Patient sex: M
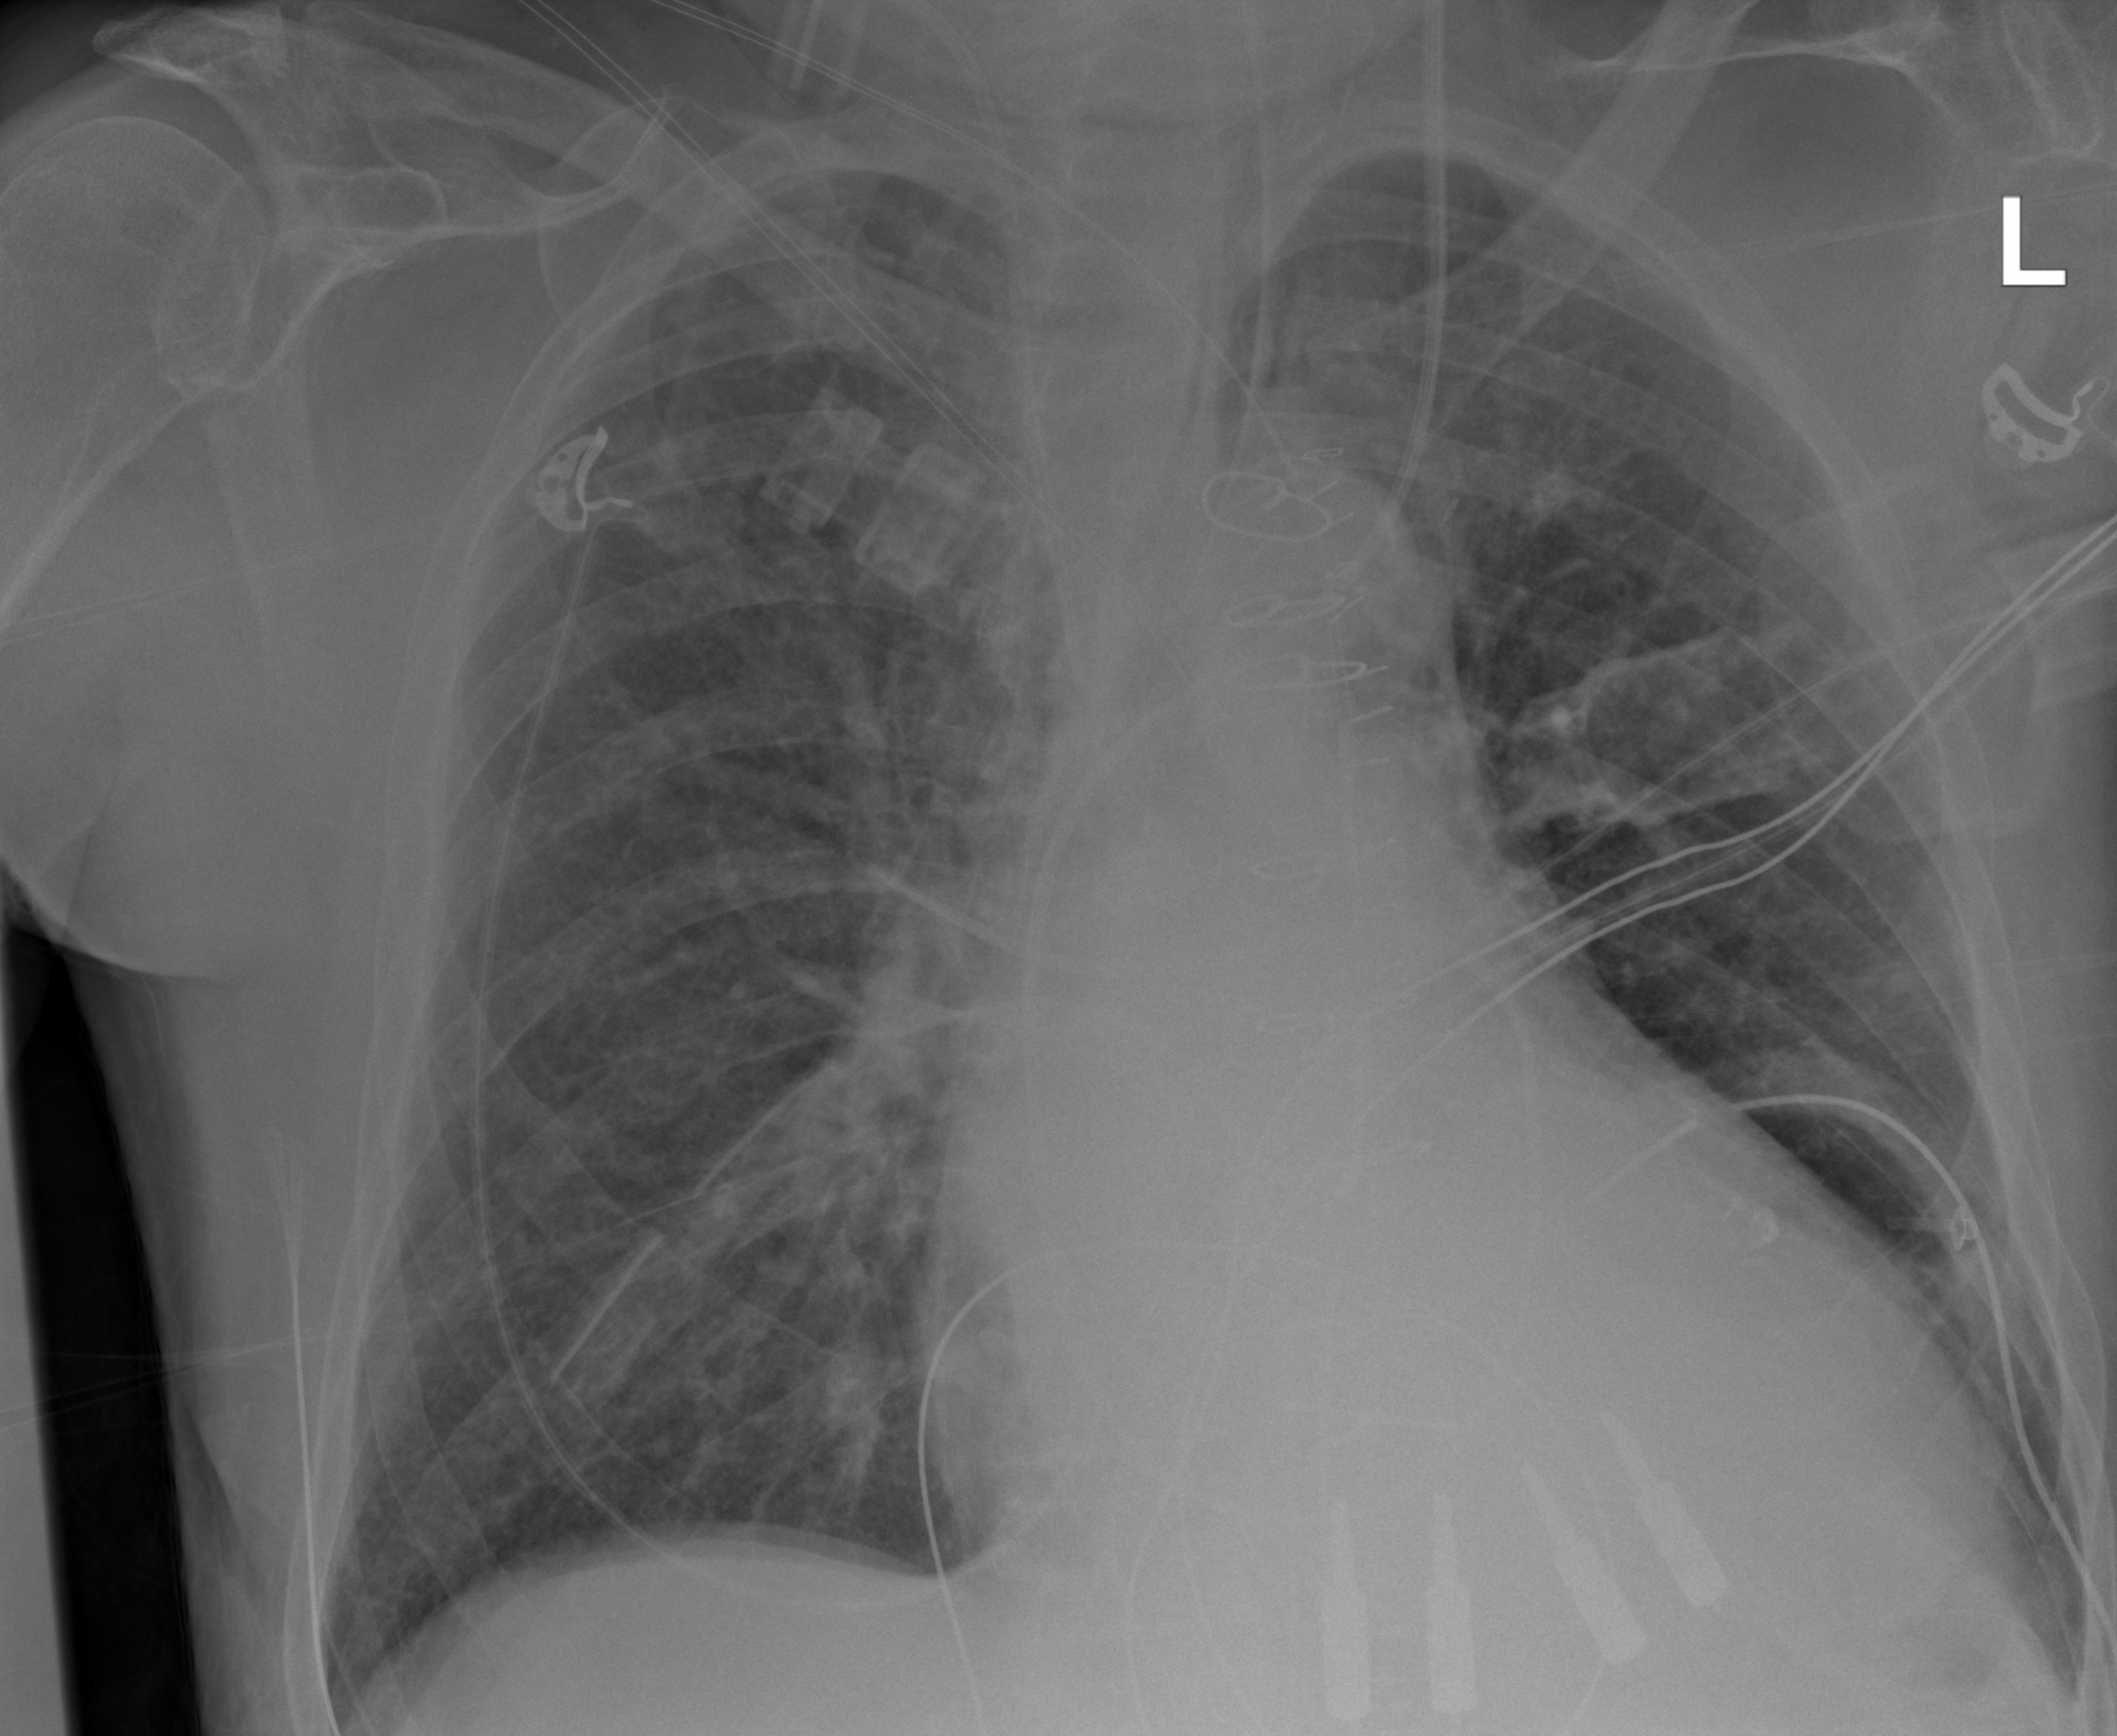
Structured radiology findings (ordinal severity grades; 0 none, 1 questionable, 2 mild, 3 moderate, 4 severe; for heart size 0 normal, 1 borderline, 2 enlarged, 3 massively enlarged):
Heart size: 2
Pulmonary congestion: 2
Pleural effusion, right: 0
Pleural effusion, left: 2
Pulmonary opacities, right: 1
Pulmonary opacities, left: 1
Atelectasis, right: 2
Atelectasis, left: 2